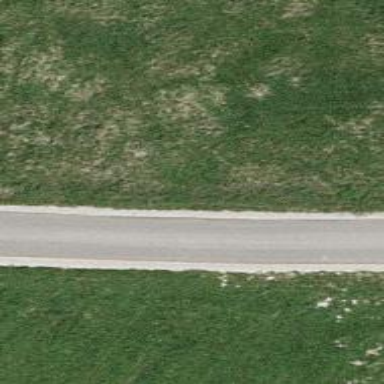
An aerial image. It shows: Unclassified road with asphalt surface.